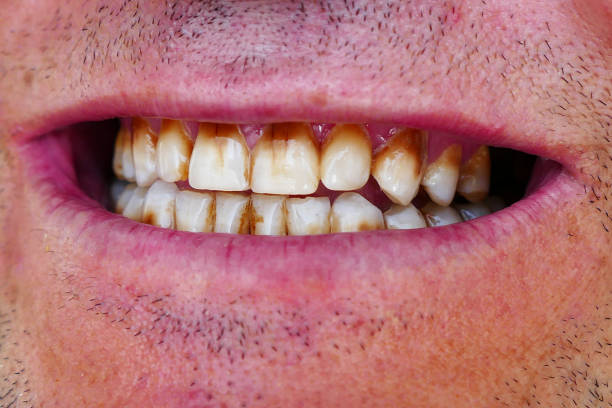
Condition: Tooth Discoloration